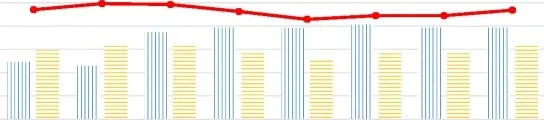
Dermal thermometry values. Abbreviations: MT metatarsal; TNJ talonavicular joint; CCJ calcaneocuboid joint; CN Charcot Neuroarthropathy. Legend: vertical stripes left foot; horizontal stripes right foot; solid line charcot neuroarthropathy temperature levels.
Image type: pathology (immunostaining)